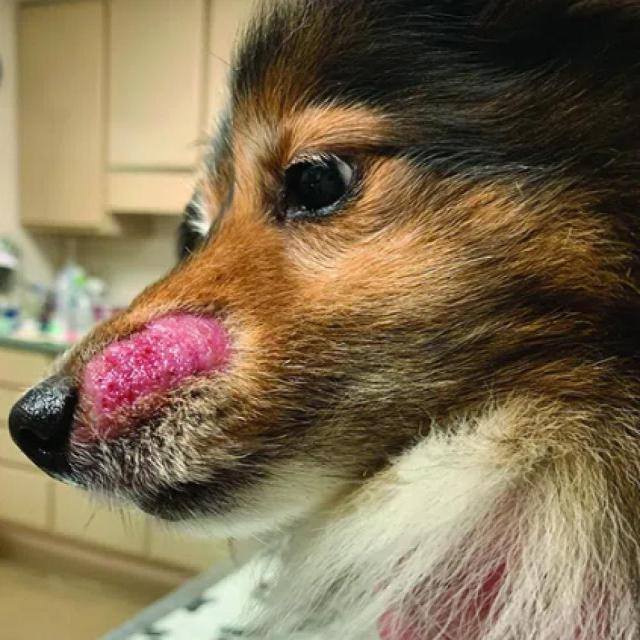
Canine ringworm (Dermatophytosis) — fungal infection caused by Microsporum or Trichophyton. Presents with circular alopecia, scaling, crusting, and broken hairs.